Question: I am using Ubuntu 22.04 with the official Debian installer of STM32 Cube IDE (latest version), downloaded directly from STM's website.
After installing everything (default installation, which is in '/opt/st/') I launched the IDE and started playing with it. I managed to quickly find my way (even with my poor skills both with my board and ARM in general) to creating, building and launching a simply blinky test program (blinking the two LEDs) for my STM32L-Discovery board.
The issue now is that on the next day I could no longer launch the IDE. And it has been like that ever since. Once started (both from the launcher created by the installation in the menu (I have XFCE) and via terminal) the IDE remains idle after the progress bar in the splash screen fills up:
<URL>
The weird thing is that in 'htop' I see no activity whatsoever:
[
It remains like this forever. Well, forever here means 20-30 minutes until my patience runs out. :D
I see that the launcher starts the version. I tried the other one just in case although that should not be an issue (even with my old laptop) since the first time after the installation it started.
Anyone know a solution? I can try reinstalling and also removing my workspace, although the latter is something the IDE doesn't seem to even go for at this point.
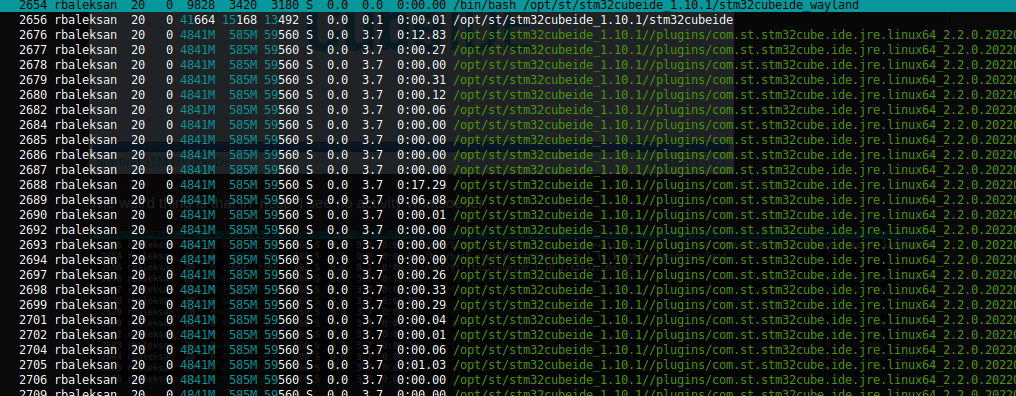
Answer: To fix this, just remove this file inside your workspace:
'''
.metadata/.plugins/org.eclipse.e4.workbench/workbench.xmi
'''
Hope this solves the issue.
(this file is the responsible of saving your workbench layout)
<URL>
<URL>
As of 1.11.x I believe its fixed, not encountered this issue again. For me it happened when I forgot to charge my laptop and it shutdown while having STM32cubeIDE open.
Good luck.